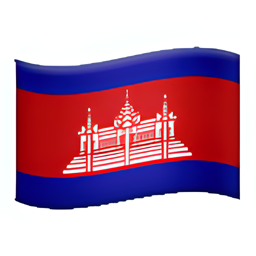
Name: flag for cambodia
Emoji: 🇭🇰
Group: Flags
Sub-group: country-flag